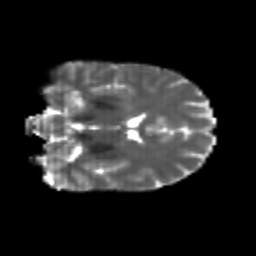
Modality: T2w
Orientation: coronal
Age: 24
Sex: male
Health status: healthy
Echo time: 0.074 s